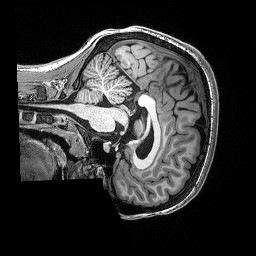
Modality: T1w
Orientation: sagittal
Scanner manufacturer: siemens
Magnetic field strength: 3 T
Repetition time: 2.53 s
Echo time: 0.0033 s